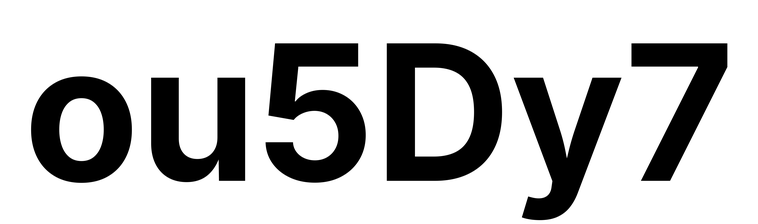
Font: Inter_Bold